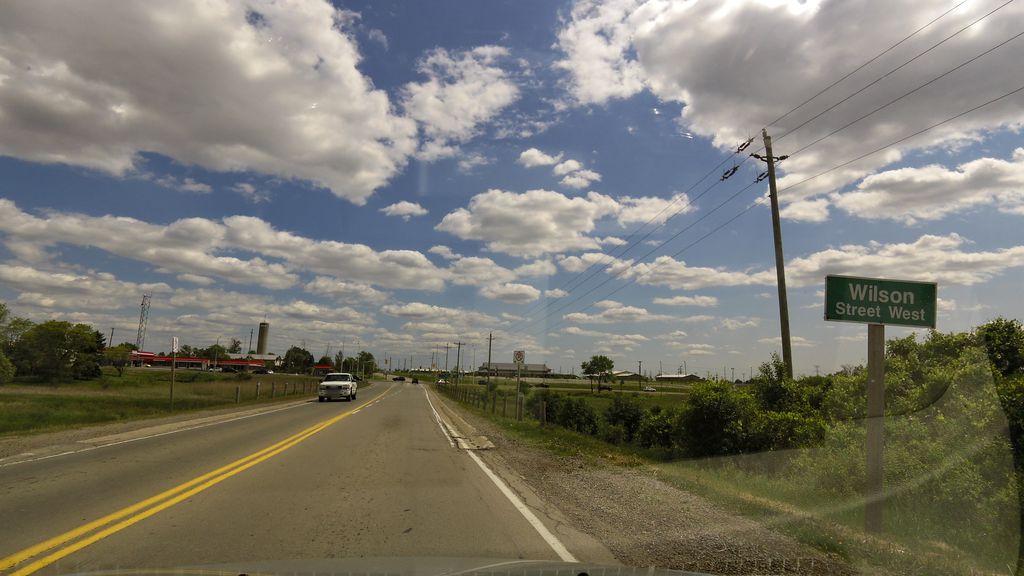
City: hamilton